Interaction volume radius: 5 \u00c5
Interaction volume height: 15 \u00c5
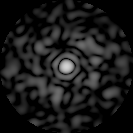
Disorder parameter: 0.8023